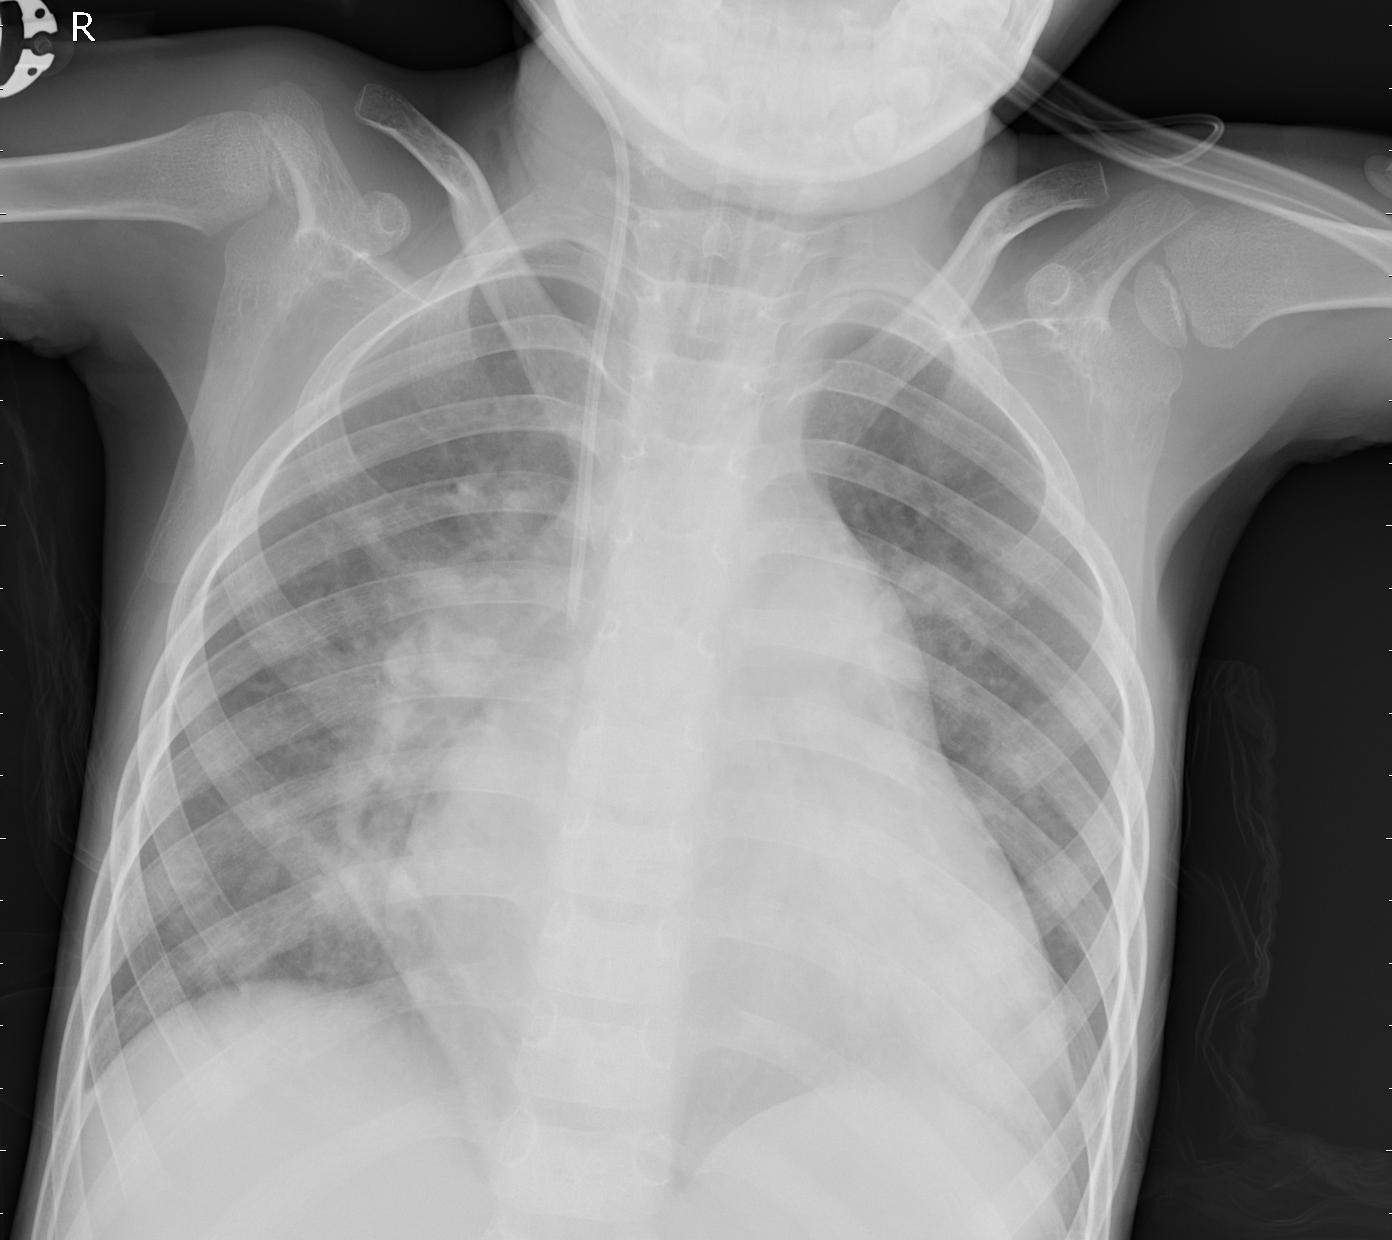
Diagnosis: PNEUMONIA